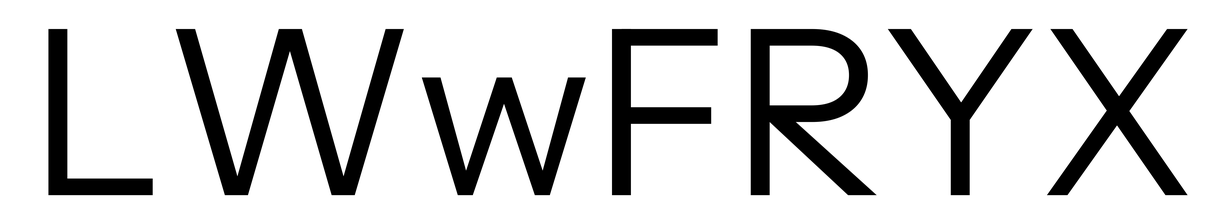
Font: InstrumentSans_Regular